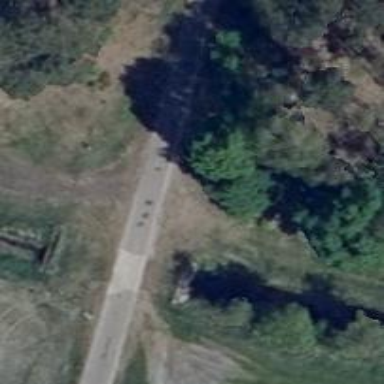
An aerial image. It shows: Dirt track road with grade 4 tracktype.